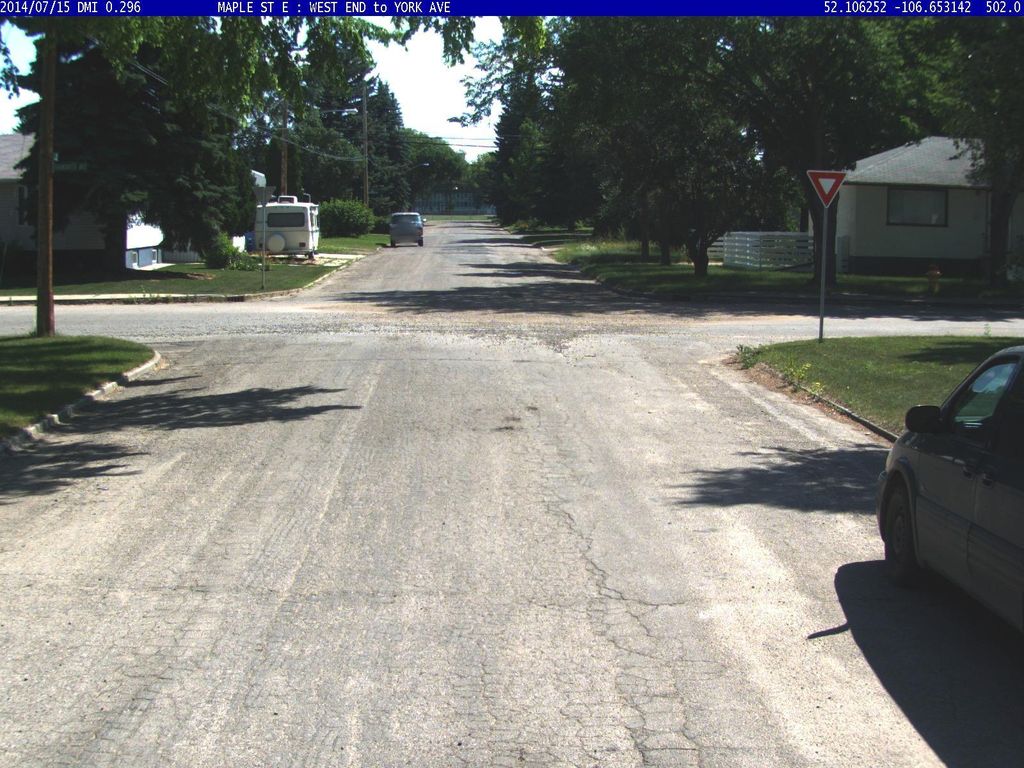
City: saskatoon